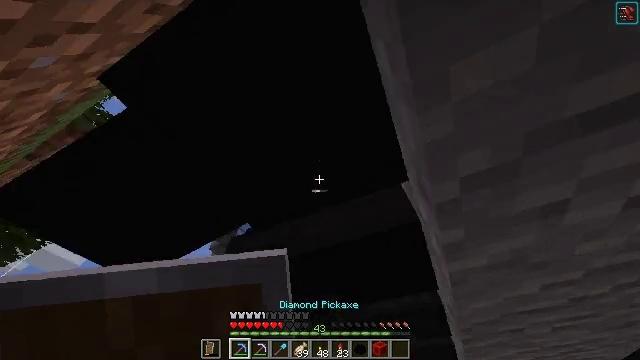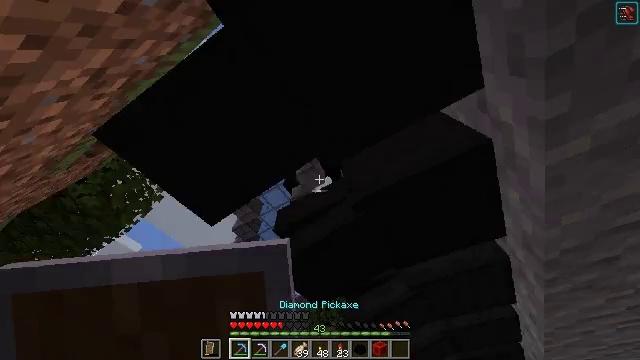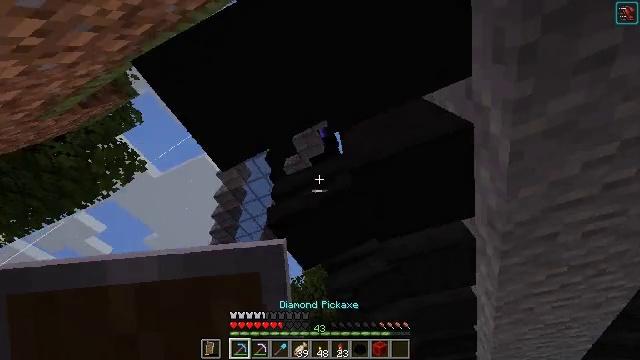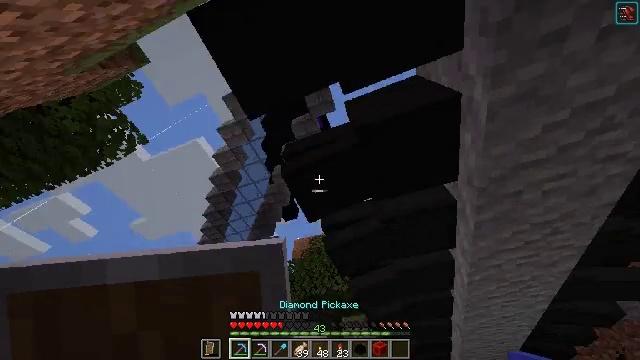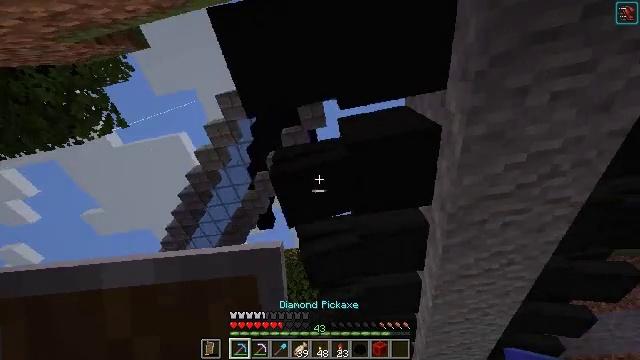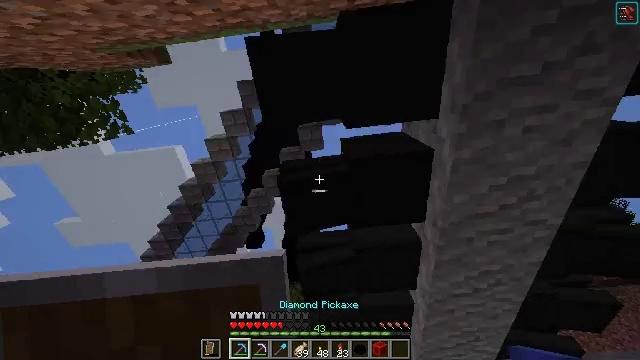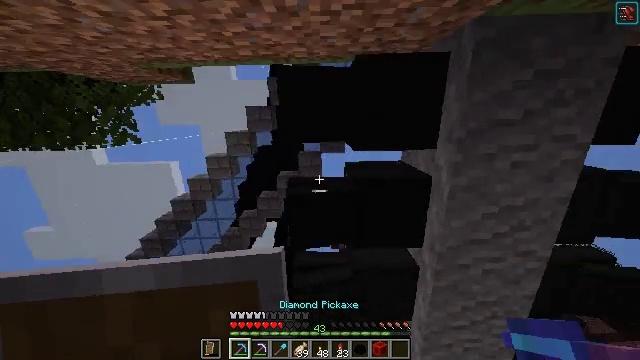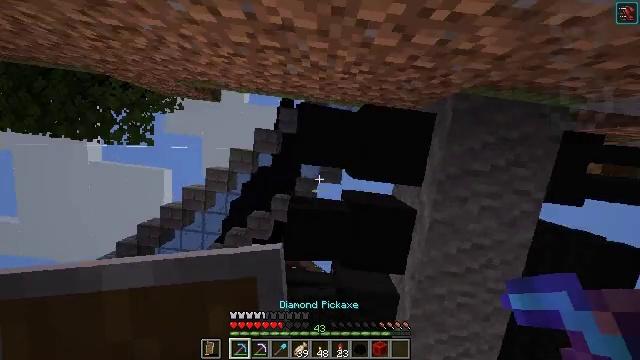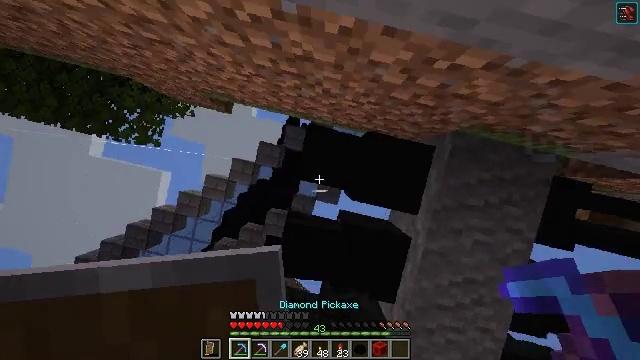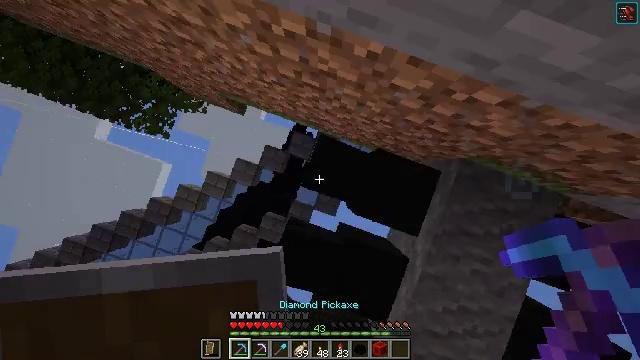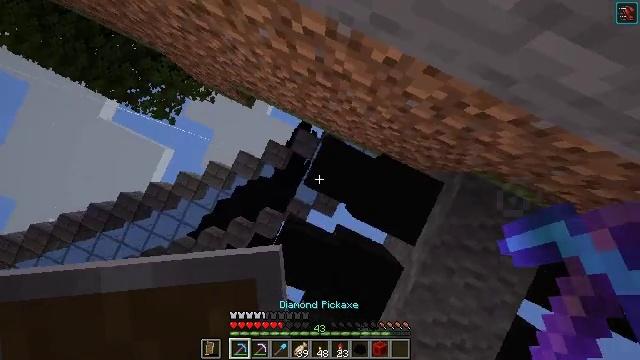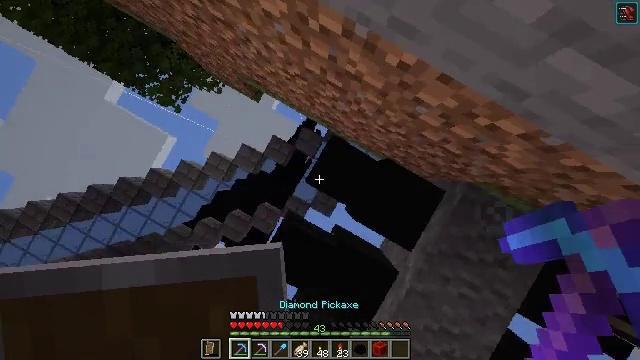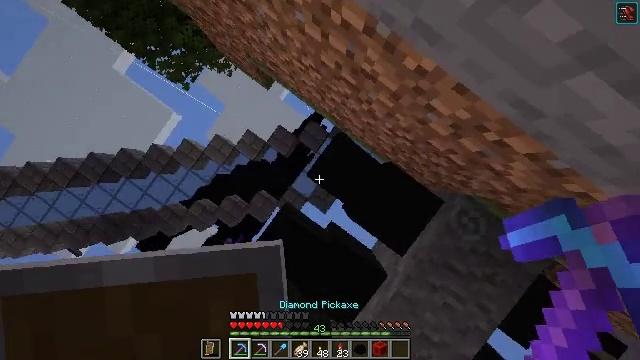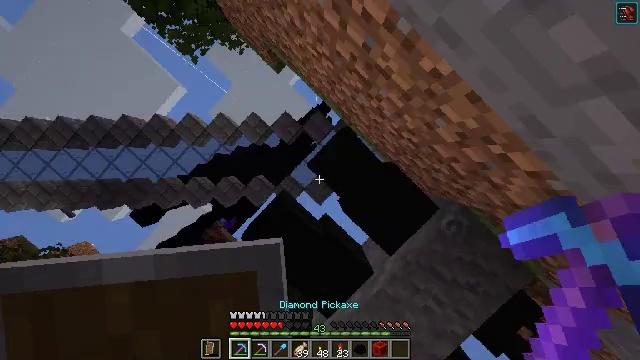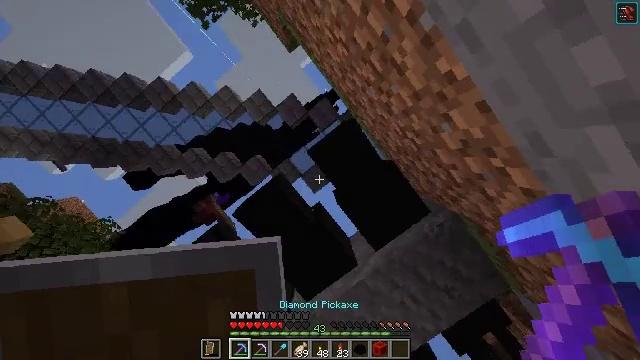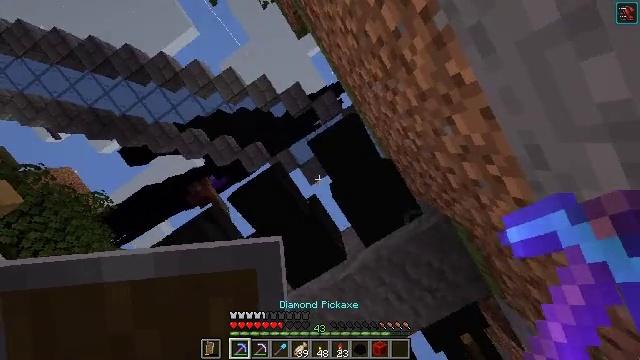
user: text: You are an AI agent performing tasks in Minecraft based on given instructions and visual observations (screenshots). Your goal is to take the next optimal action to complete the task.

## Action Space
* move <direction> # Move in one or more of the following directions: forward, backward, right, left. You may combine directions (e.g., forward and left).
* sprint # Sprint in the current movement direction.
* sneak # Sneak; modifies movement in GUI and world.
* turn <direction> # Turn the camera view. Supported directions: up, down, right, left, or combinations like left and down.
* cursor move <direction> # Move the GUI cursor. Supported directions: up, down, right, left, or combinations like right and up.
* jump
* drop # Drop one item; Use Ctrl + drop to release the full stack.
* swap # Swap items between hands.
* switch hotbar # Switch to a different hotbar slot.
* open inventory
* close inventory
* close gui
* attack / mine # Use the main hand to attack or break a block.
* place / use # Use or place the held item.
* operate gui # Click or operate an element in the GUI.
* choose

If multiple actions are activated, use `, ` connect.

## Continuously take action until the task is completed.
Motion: motion action
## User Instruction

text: Break the dragon head mounted on the wall.
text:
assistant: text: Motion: move forward, turn left and up
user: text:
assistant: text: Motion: turn right
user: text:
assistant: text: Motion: turn right and down
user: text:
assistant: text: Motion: turn right and up
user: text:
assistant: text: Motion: turn right and up
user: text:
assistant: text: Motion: turn right and up
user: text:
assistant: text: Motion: turn right and up
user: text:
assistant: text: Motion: turn right and up
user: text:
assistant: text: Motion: turn right and up
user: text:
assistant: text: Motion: turn right and up
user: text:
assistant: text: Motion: turn right
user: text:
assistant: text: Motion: turn right and down
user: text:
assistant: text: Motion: turn right and down
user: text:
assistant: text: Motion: turn right and down
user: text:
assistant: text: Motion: turn right and down
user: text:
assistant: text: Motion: turn right and down
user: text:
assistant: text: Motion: turn right and down
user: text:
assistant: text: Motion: turn right and down
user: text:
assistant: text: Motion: turn right
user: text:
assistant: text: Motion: turn right and down
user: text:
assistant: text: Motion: turn right and down
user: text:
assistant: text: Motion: turn right, attack / mine
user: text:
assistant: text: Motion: attack / mine
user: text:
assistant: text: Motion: attack / mine
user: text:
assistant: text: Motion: attack / mine
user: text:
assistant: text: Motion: attack / mine
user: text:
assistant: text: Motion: attack / mine
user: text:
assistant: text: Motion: attack / mine
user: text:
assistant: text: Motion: attack / mine
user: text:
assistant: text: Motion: attack / mine